Interaction volume radius: 5 \u00c5
Interaction volume height: 10 \u00c5
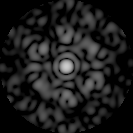
Disorder parameter: 0.8089